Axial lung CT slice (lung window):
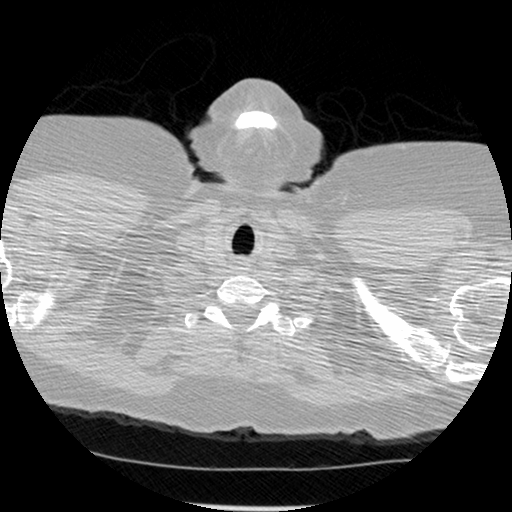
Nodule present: no